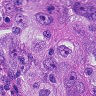
Metastatic tissue present: yes